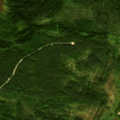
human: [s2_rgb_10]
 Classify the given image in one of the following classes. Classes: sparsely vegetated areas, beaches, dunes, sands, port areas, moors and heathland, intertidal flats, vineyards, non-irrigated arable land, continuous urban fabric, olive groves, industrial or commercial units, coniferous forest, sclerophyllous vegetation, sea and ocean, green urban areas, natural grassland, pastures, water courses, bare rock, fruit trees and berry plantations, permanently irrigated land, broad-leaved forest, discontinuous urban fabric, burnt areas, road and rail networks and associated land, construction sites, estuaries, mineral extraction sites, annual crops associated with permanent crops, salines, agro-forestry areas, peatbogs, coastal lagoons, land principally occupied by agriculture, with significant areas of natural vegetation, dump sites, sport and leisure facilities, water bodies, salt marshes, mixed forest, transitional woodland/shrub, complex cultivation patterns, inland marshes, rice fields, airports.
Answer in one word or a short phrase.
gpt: coniferous forest, mixed forest, transitional woodland/shrub